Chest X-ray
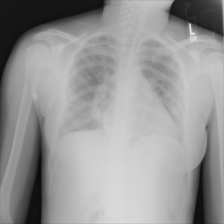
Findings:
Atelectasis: negative
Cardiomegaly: negative
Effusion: negative
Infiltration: negative
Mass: negative
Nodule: negative
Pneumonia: negative
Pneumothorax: negative
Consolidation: positive
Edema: negative
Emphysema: negative
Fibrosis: negative
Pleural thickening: negative
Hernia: negative